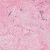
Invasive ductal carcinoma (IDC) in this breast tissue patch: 0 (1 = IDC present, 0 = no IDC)